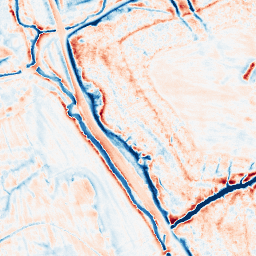
Category: edge_preserving
Decomposition family: guided
Decomposition parameters: radius: 4
eps: 1
Upsampling method: regularized
Upsampling parameters: scale: 4
lambda_reg: 0.001
Upsampling scale: 4